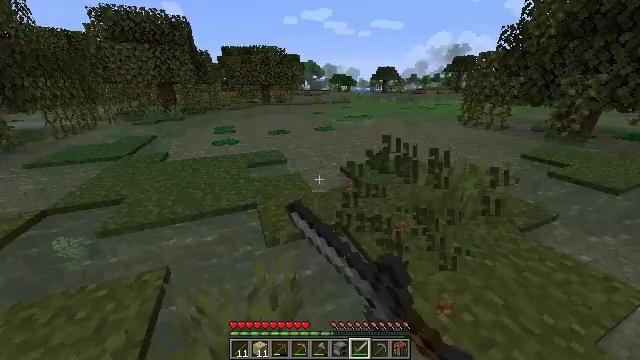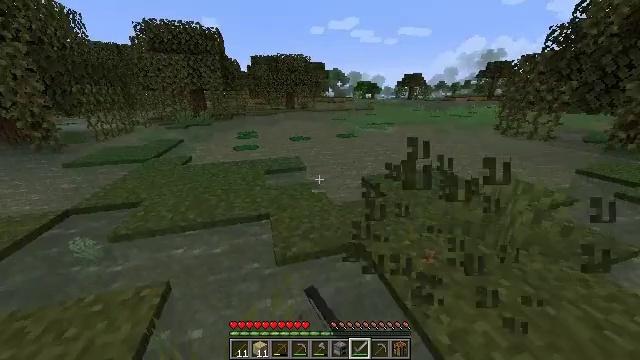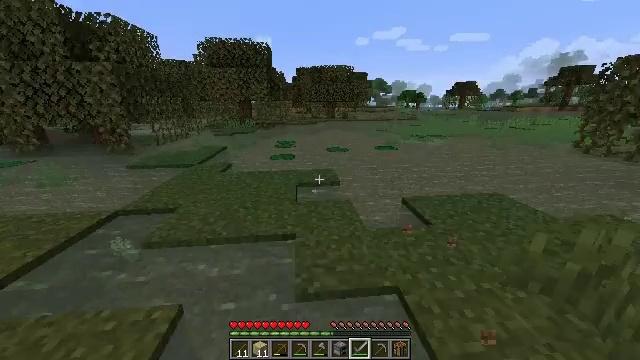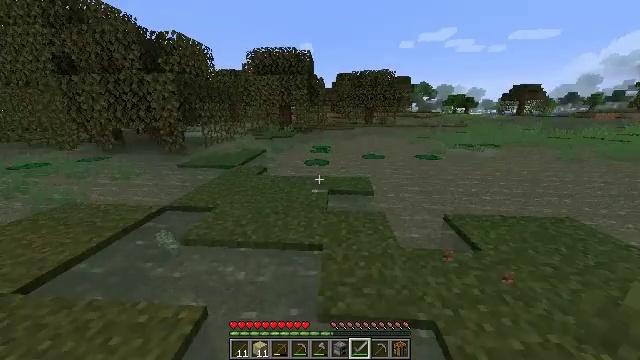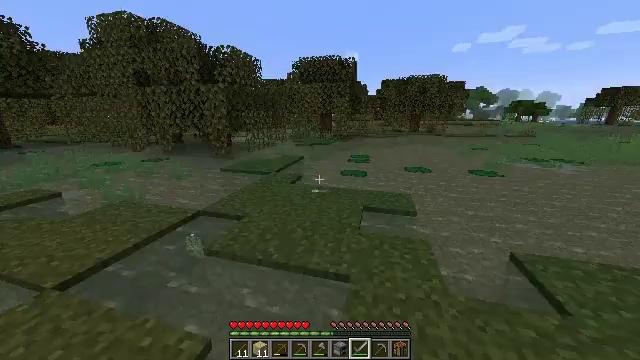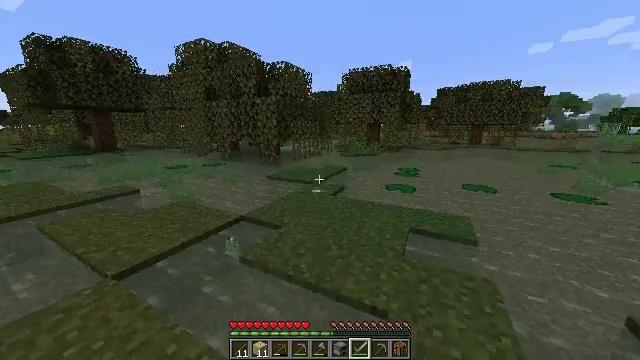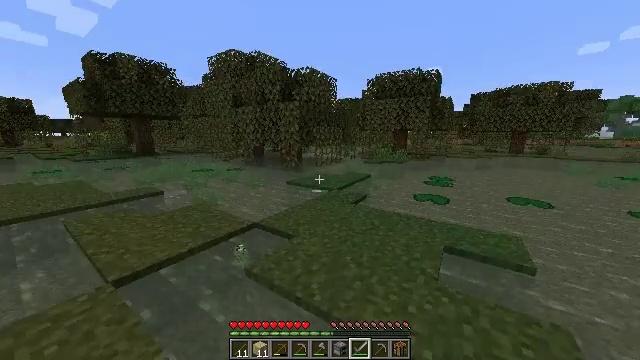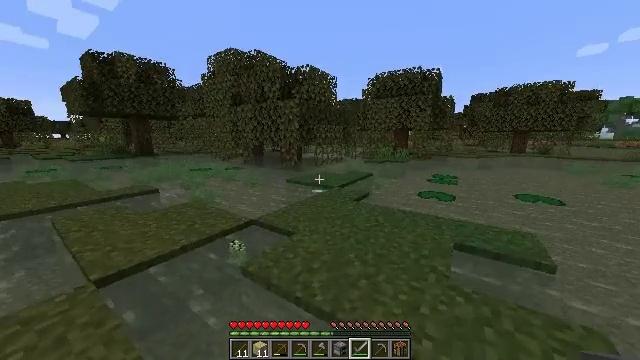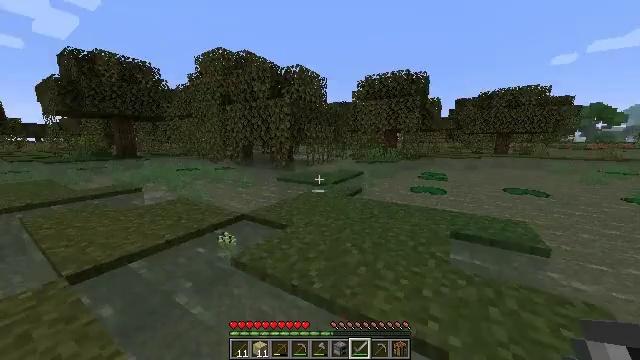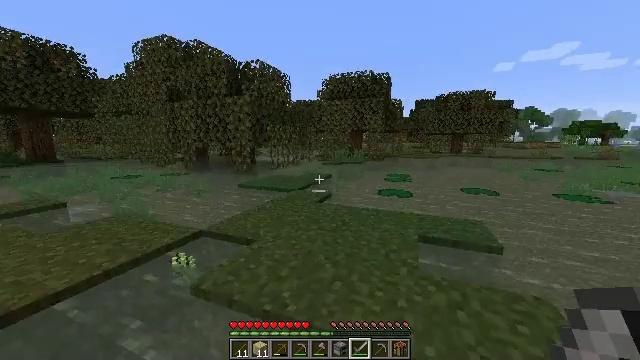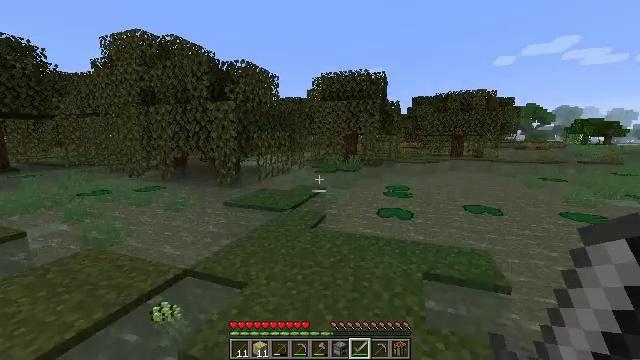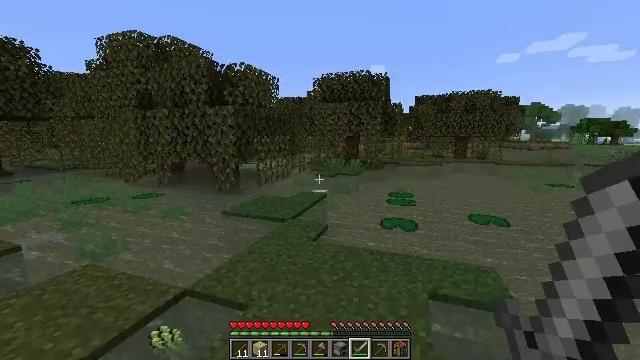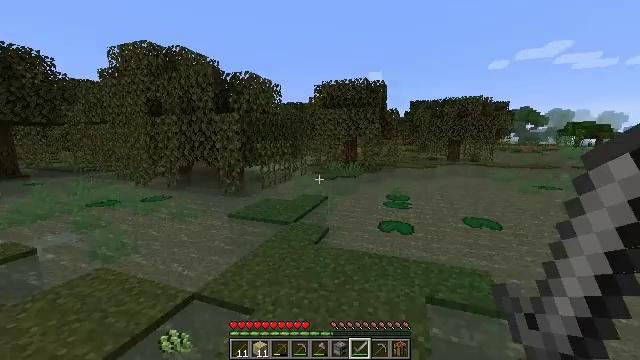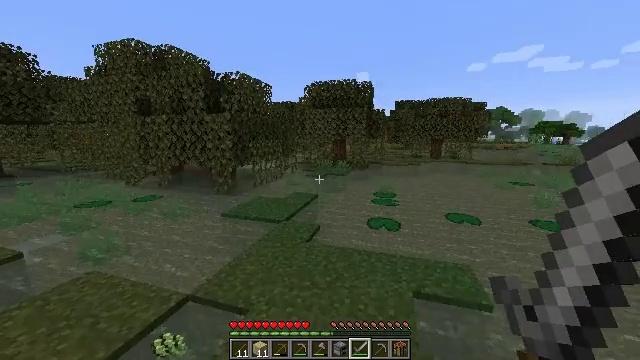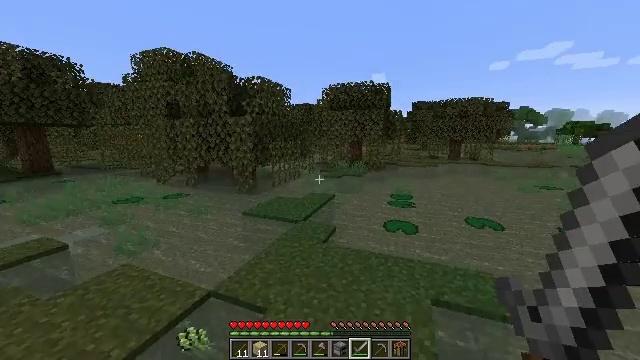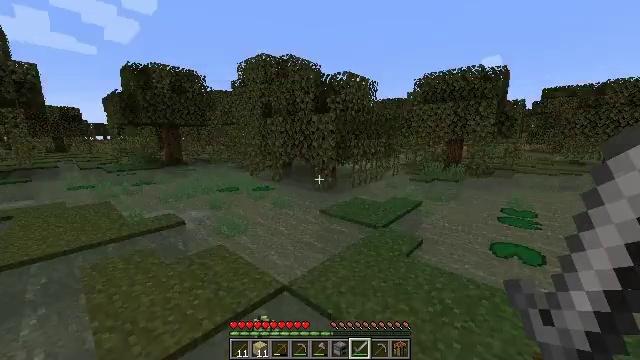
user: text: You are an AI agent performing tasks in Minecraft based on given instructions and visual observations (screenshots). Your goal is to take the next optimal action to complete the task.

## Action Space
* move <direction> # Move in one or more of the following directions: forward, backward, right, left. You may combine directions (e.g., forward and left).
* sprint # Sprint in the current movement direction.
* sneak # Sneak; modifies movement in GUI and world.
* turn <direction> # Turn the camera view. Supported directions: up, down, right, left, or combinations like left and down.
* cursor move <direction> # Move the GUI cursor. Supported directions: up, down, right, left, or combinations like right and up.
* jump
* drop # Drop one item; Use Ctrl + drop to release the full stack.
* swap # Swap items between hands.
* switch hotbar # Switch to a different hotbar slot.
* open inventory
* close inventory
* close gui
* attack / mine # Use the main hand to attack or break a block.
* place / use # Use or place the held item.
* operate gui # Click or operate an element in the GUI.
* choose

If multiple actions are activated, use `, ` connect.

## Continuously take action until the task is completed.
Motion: motion action
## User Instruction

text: Gather sugar cane for crafting.
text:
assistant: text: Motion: move forward, sprint, turn left and up, attack / mine
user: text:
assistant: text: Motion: move forward, sprint, turn left and up, attack / mine
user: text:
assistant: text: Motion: move forward, sprint, turn left and up, attack / mine
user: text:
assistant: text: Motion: move forward, sprint, turn left and up, attack / mine
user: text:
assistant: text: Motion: move forward, sprint, turn left and up
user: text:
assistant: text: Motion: move forward, sprint, turn left and up
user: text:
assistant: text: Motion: move forward, sprint
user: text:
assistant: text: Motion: move forward, sprint, turn right and up
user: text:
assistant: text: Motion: move forward, sprint, turn right
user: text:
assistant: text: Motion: move forward, sprint, turn right
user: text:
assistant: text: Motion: move forward, sprint
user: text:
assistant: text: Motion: move forward, sprint
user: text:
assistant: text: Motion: move forward, sprint, turn right
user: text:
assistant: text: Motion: move forward, sprint, turn left
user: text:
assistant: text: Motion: move forward, sprint, turn left, jump
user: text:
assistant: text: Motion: move forward, sprint, turn left and up, jump
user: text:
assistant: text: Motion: move forward, sprint, turn left and up, jump
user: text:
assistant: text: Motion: move forward, sprint, turn left, jump
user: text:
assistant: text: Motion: move forward, sprint, jump
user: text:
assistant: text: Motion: move forward, sprint, jump
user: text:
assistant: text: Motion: move forward, sprint, jump
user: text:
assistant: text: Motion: move forward, sprint, jump
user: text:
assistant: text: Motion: move forward, sprint, jump
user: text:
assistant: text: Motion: move forward, sprint, turn left, jump
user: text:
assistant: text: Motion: move forward, sprint, turn left, jump
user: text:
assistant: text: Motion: move forward, sprint, jump
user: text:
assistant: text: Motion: move forward, sprint
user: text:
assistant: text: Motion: move forward, sprint, turn right and down
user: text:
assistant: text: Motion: move forward, sprint, turn right and down
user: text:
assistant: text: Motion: move forward, sprint, turn right and down